Interaction volume radius: 10 \u00c5
Interaction volume height: 35 \u00c5
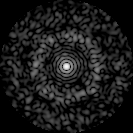
Disorder parameter: 0.8182